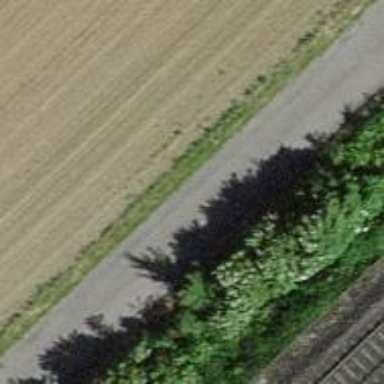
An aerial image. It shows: Asphalt track with grade1 tracktype.